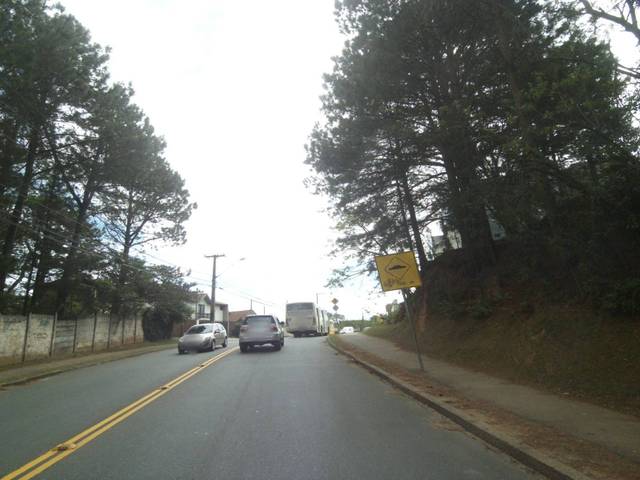
Region: Brazil
Coordinates: -25.394, -49.291